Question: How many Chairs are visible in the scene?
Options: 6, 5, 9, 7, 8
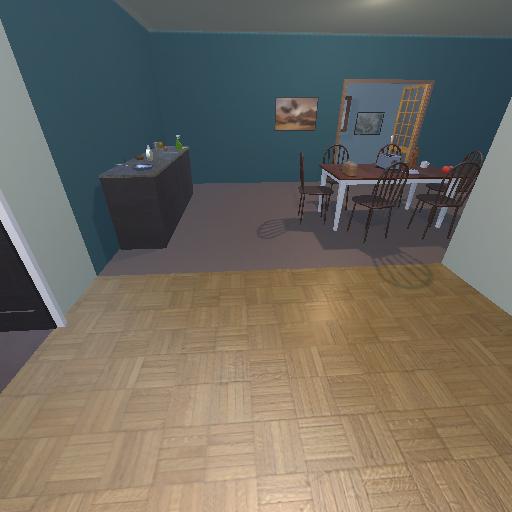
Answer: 6